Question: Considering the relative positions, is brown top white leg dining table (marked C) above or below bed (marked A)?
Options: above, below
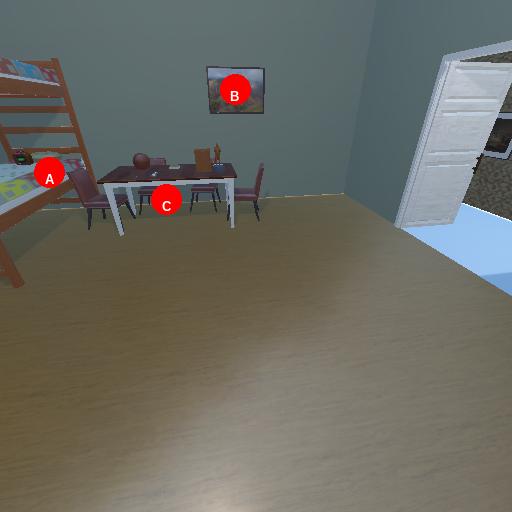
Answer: above